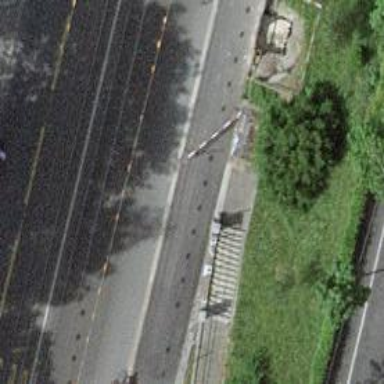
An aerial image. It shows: Stone steps forming road.